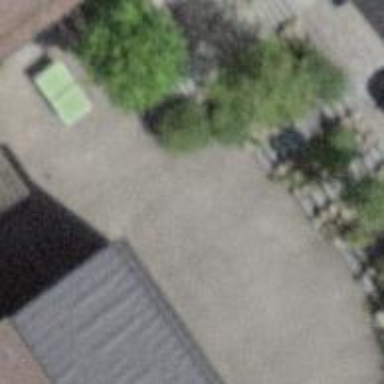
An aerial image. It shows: School.